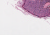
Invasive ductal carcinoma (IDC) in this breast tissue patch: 0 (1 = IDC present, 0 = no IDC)